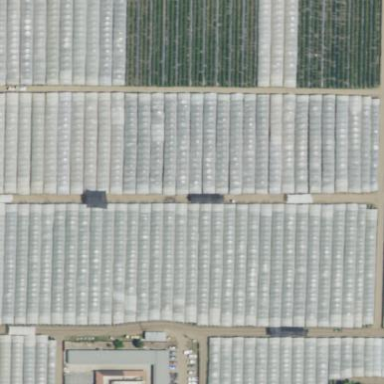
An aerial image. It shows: Area dedicated to greenhouse horticulture.